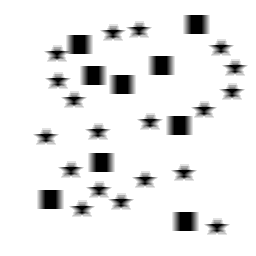
Squares: 9
Triangles: 0
Stars: 19
Total shapes: 28